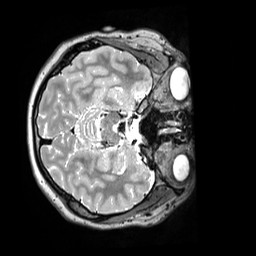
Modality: T2w
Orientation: axial
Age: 21
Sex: female
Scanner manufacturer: siemens
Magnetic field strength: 3 T
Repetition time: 3.2 s
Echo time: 0.408 s